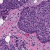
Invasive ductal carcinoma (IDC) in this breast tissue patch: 1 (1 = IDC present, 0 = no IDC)